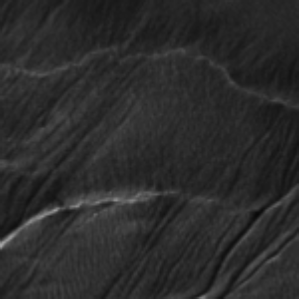
Label: frost